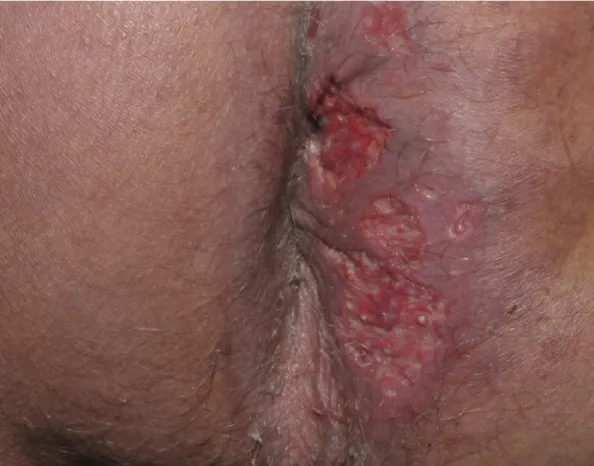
Cutaneous tuberculosis: fagedenic perianal ulcer.
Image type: medical_photograph (other_medical_photograph)